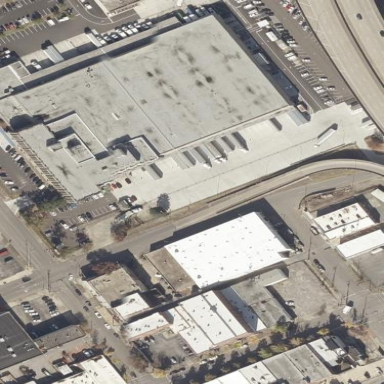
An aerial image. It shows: Building that serves as post office.